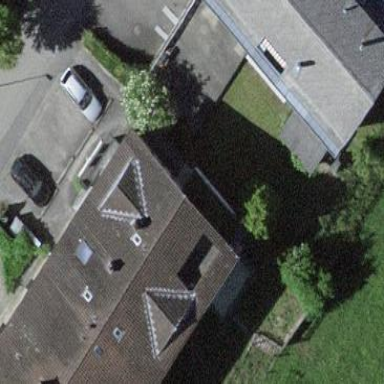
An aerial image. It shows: Garage.